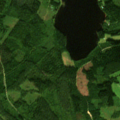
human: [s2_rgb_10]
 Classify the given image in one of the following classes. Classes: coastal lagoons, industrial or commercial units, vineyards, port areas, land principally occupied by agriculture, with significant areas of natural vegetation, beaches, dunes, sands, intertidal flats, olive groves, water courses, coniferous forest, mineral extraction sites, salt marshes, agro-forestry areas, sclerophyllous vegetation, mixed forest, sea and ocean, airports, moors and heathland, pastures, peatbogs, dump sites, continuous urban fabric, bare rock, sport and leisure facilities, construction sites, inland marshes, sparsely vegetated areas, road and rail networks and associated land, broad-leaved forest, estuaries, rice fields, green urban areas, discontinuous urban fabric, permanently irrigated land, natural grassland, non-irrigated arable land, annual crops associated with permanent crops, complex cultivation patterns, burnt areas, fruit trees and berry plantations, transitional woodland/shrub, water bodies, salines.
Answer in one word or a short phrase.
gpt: land principally occupied by agriculture, with significant areas of natural vegetation, coniferous forest, mixed forest, water bodies